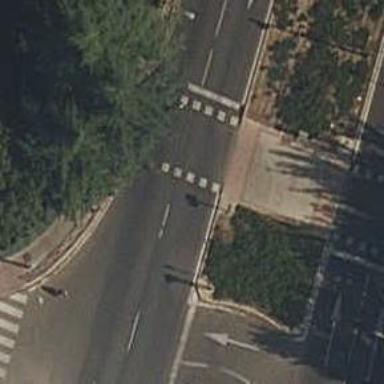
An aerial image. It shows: Road with traffic signals controlling the flow of traffic.